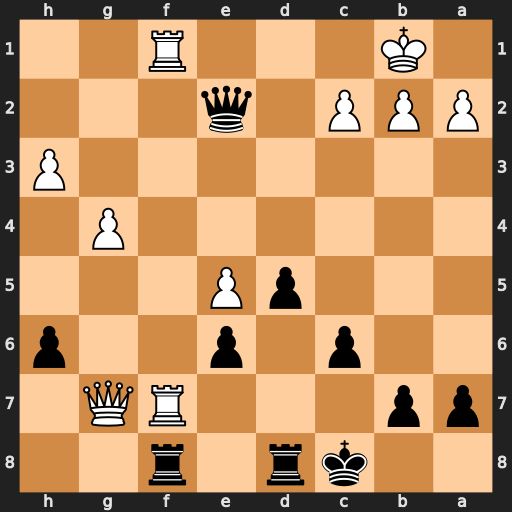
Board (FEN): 2kr1r2/pp3RQ1/2p1p2p/3pP3/6P1/7P/PPP1q3/1K3R2
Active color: b
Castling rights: -
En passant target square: -
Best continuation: Qxf1+ Rxf1 Rxf1#